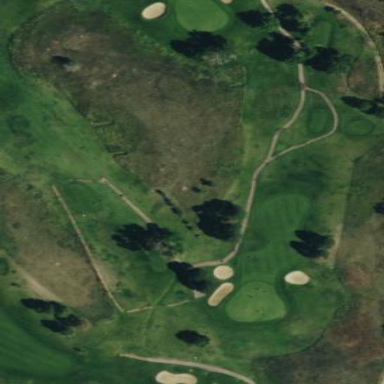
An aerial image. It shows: Designated golf cart path.